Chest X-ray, AP view. Patient: 64 years old, sex F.
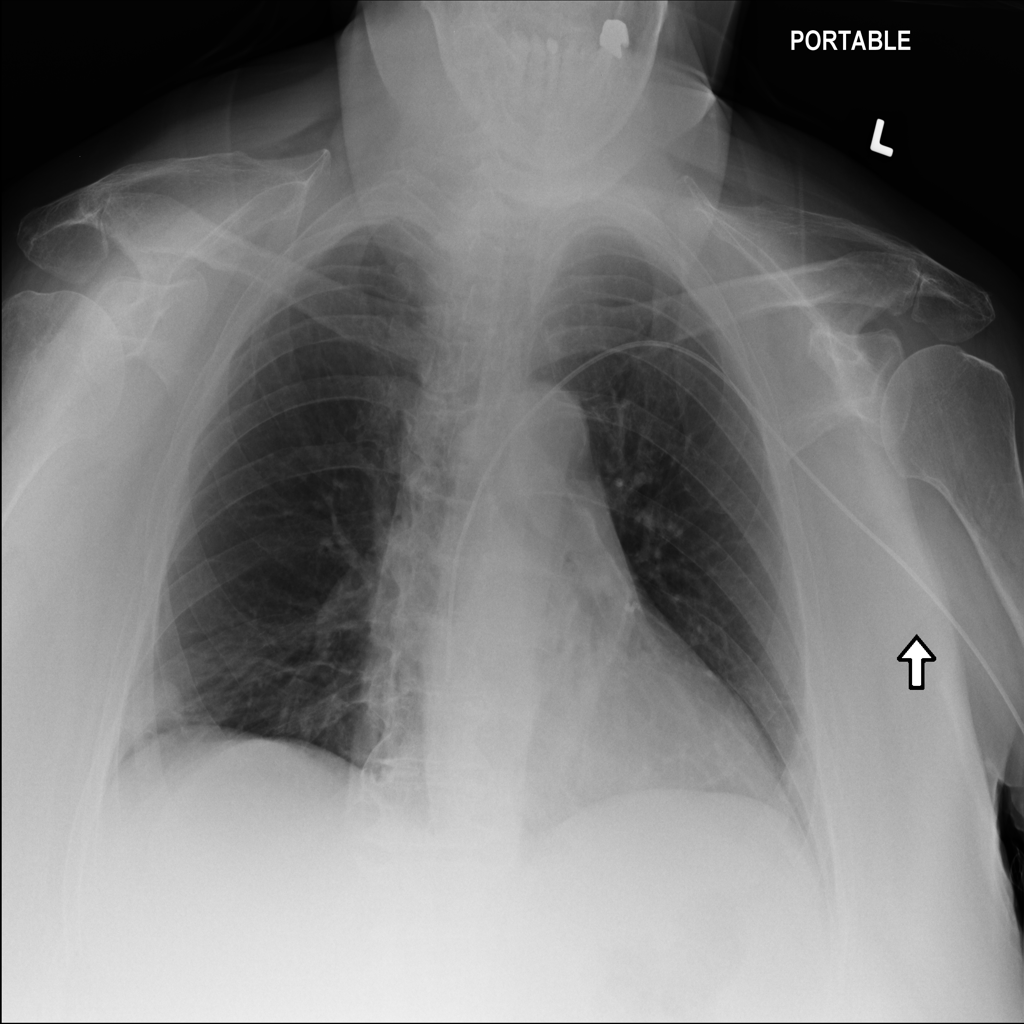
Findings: Nodule